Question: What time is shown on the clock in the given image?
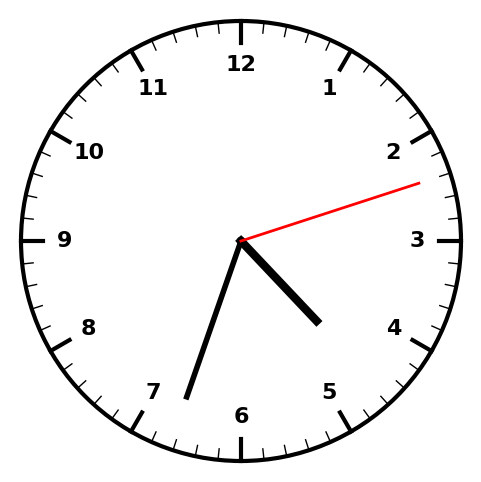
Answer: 04:33:12